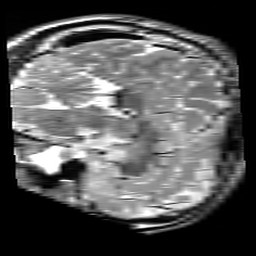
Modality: T2w
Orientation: sagittal
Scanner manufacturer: siemens
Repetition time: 3.9 s
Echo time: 0.076 s